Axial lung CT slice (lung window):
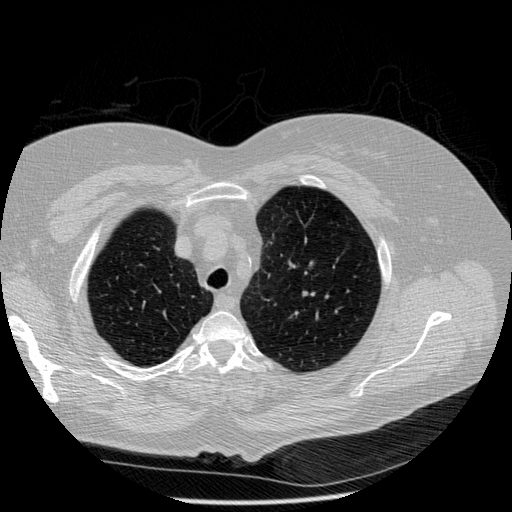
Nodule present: no